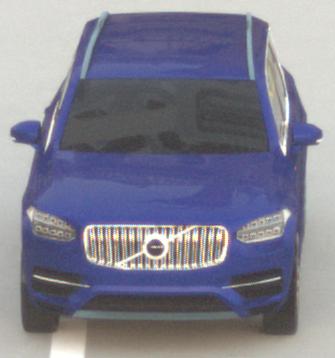
Make: Volvo
Model: XC90 B5
Detailed model: XC90 (L)
Model produced from: 2019/08
Model produced until: 2020/04
Doors: 5
Color: blue
Road condition: dry road
Daytime: dawn
Contrast: low contrast